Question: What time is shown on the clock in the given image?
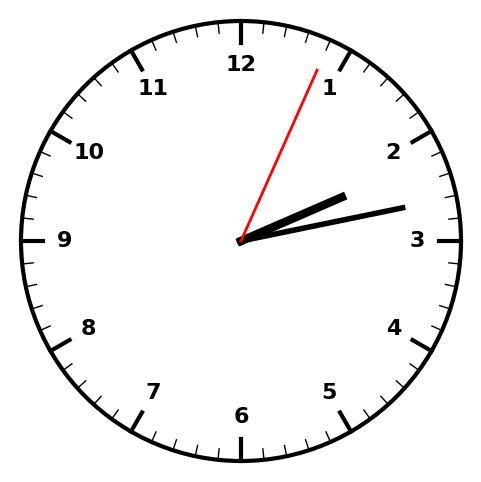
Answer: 02:13:04